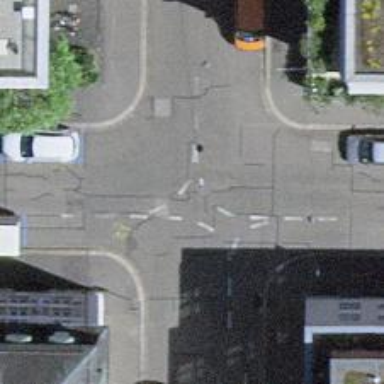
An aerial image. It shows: Residential road with asphalt surface. There are sidewalks on both sides and opposite cycleway.